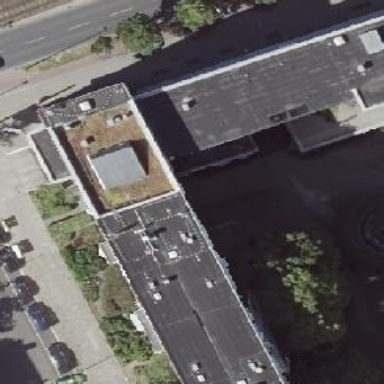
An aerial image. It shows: Part of building.